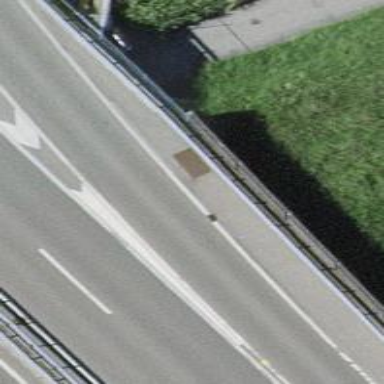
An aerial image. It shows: Asphalt motorway link.